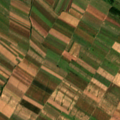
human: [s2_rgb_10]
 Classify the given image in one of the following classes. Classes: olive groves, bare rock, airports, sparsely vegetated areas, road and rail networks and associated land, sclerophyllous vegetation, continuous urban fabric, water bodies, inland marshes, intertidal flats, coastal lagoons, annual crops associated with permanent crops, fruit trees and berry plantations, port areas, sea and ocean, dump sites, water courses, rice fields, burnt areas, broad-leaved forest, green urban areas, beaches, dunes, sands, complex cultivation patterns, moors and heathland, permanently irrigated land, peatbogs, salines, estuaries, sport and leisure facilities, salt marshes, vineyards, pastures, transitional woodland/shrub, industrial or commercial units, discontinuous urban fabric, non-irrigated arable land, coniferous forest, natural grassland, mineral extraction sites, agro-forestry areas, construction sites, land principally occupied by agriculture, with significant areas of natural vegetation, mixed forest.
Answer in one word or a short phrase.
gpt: non-irrigated arable land